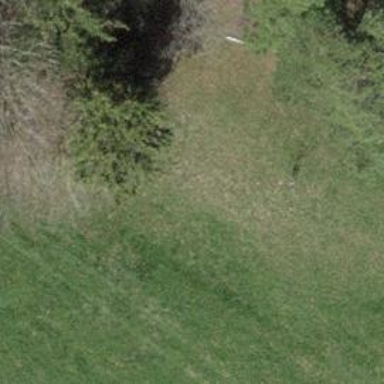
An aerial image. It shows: Brown bench in the vicinity.